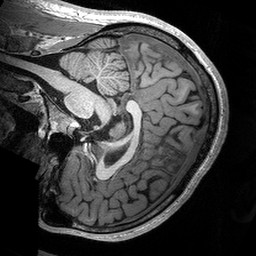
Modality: T1w
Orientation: sagittal
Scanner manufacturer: siemens
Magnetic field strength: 3 T
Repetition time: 2.53 s
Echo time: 0.00288 s